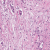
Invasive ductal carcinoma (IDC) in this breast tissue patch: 1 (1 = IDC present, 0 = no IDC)